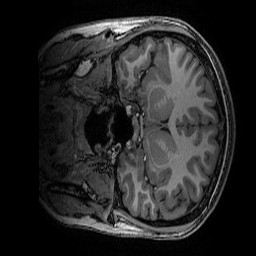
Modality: T1w
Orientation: coronal
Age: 19
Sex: female
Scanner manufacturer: ge
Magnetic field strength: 3 T
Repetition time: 0.007 s
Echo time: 0.00342 s